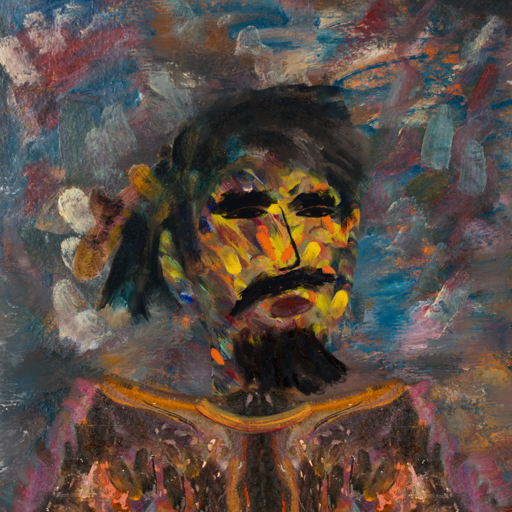
Background: Boggyland, Head And Neck Side: An_Impression, Face Side: Mosgoul, Bust: Gypsy_Queen, Hair Side: Pipe, Head Accessory: Blank, Second Necklace: Blank, Necklace: Mother_And_Son_Son, Baby: Blank